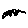
Label: zigzag